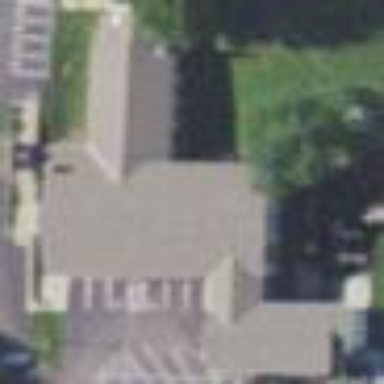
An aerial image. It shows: Church which is place of worship.